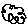
Label: cloud